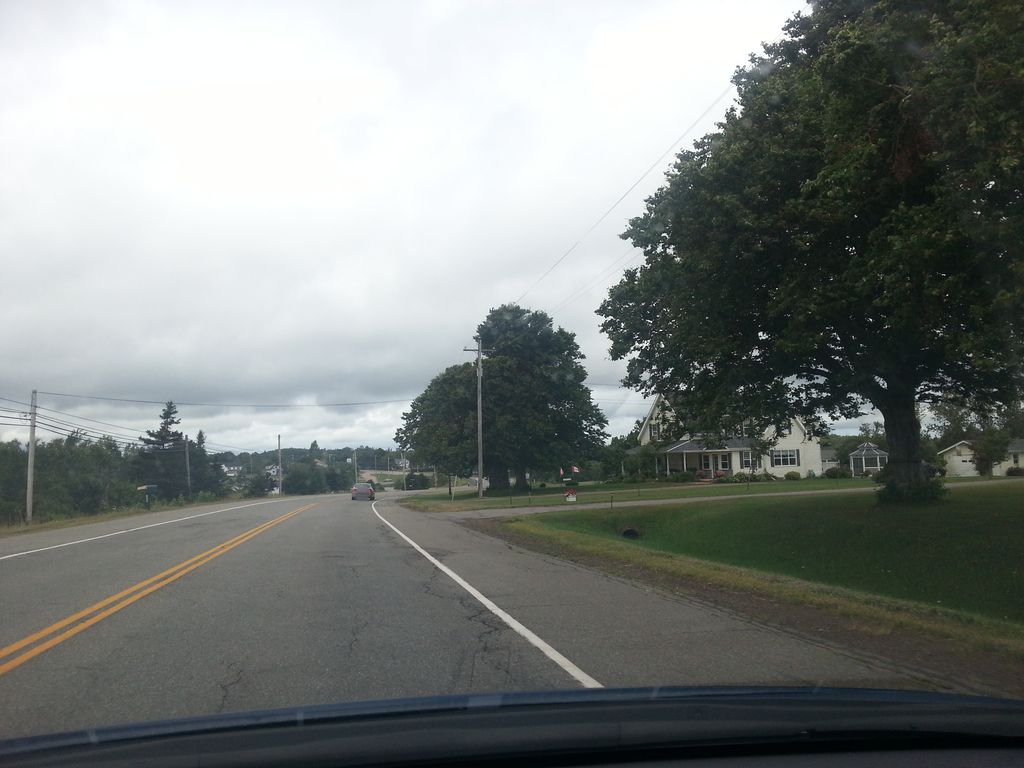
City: charlottetown